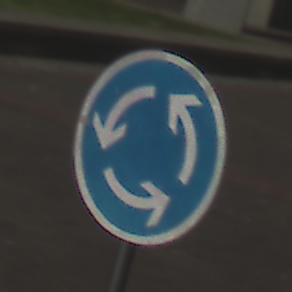
Verkehrszeichen: Kreisverkehr
Umgebung: Outdoor, Urban
Tageszeit: MorningAfternoon
Wetter: PartlyCloudy
Licht: Natural
Jahreszeit: NotSpecified
Kontrast: HighContrast